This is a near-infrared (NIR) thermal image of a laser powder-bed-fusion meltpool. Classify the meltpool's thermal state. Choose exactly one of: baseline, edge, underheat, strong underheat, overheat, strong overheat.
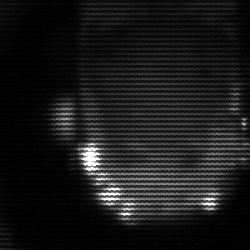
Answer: baseline